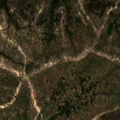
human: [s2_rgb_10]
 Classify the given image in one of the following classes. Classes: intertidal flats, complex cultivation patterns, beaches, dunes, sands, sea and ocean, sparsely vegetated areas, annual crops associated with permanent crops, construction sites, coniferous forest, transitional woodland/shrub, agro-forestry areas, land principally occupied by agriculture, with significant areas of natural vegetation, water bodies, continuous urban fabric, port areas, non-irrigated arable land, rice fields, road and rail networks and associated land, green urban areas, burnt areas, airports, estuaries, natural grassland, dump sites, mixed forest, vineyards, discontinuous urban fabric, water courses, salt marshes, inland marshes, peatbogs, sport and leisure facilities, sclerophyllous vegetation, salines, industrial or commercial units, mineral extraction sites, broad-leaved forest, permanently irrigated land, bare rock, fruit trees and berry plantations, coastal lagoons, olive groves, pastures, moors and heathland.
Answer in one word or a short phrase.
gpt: permanently irrigated land, broad-leaved forest